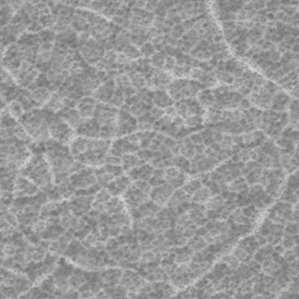
Label: frost